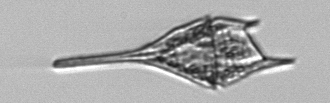
Label: Tripos_lineatus